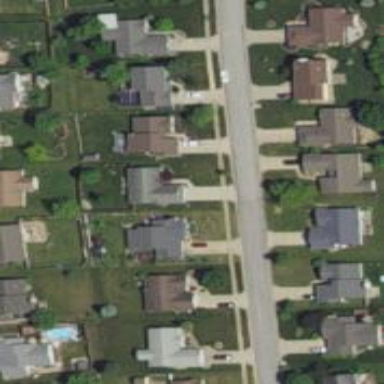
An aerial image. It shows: Residential road with separate sidewalk.